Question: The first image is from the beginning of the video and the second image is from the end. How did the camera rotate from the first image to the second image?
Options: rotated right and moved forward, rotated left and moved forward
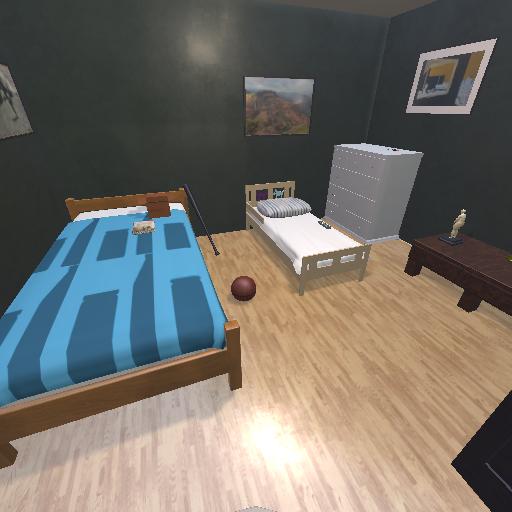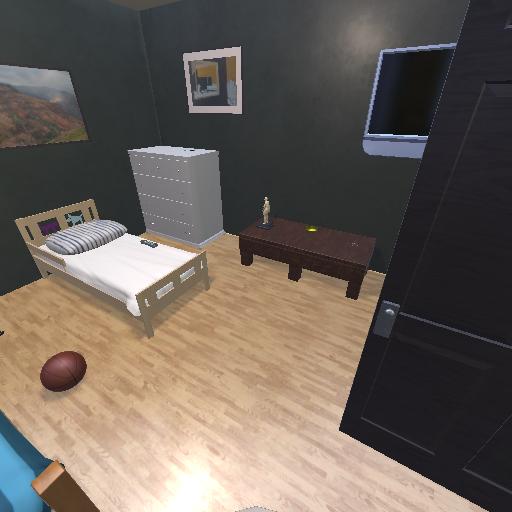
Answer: rotated right and moved forward